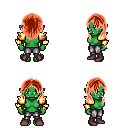
a pixel art fantasy rpg character, female body template, orc, green skin, gold arm armor, metal pants, red long hairstyle, bracelets, maroon shoes, four views (front, back, left, right), 2x2 character sprite sheet, small pixel art, hard edges, no anti-aliasing